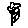
Label: flower